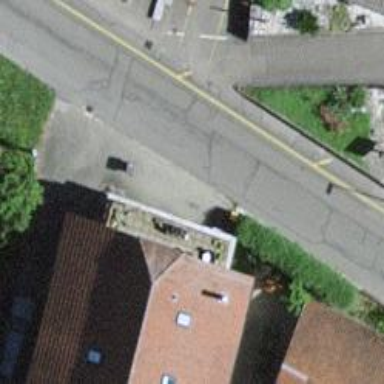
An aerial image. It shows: Post box is visible.